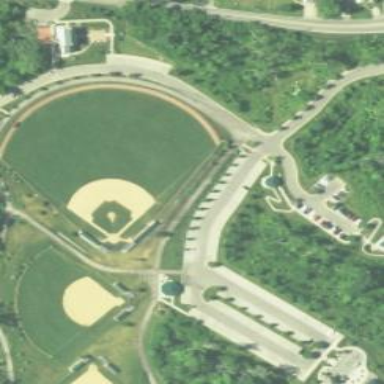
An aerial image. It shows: Baseball stadium for leisure land sports.